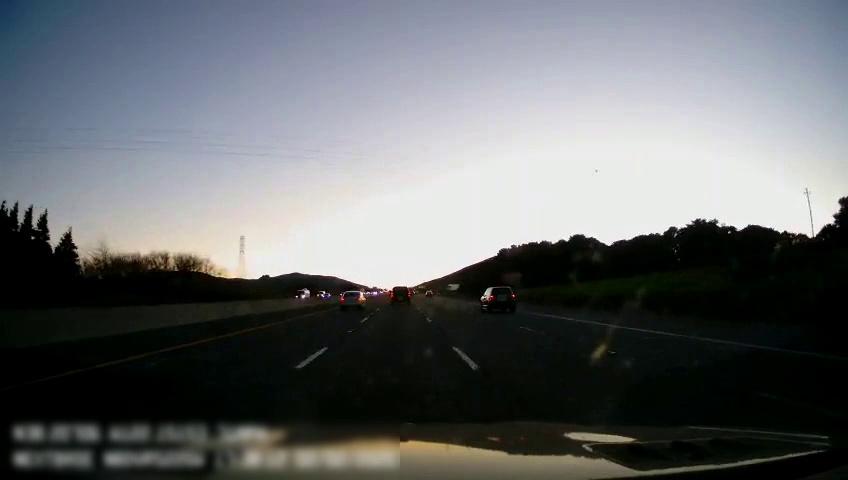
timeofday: Day
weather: Sunny
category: Drivable Space
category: Vehicles | Car
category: Vehicles | SUV
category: Vehicles | SUV
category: Vehicles | Van
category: Vehicles | Car
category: Lanes | Alternate Lane
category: Lanes | Current Lane
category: Lanes | Current Lane
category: Lanes | Alternate Lane
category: Lanes | Alternate Lane